Field crop: maize
Growth stage: 1
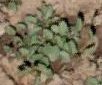
Species: convolvulus